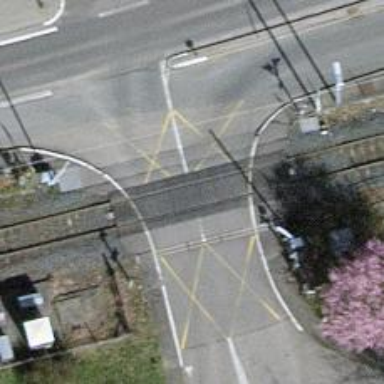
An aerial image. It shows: Railway level crossing.